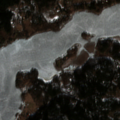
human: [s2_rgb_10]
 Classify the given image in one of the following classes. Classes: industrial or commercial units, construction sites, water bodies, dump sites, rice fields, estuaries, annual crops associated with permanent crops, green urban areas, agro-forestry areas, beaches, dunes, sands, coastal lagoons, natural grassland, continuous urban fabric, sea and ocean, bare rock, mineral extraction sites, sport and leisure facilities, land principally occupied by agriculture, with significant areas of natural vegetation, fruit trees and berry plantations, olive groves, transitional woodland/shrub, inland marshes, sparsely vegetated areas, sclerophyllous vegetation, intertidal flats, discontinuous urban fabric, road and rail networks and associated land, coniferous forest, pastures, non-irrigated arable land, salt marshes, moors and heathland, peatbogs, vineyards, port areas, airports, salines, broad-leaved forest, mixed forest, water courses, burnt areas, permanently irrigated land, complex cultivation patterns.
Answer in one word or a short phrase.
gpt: broad-leaved forest, coniferous forest, mixed forest, water bodies